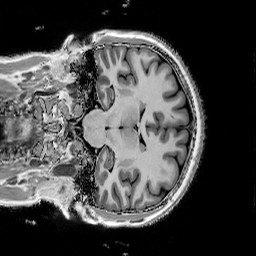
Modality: T1w
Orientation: coronal
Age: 26
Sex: female
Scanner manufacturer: siemens
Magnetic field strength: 3 T
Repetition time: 5 s
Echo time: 0.00298 s